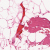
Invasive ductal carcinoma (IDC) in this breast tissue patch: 0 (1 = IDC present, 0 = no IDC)